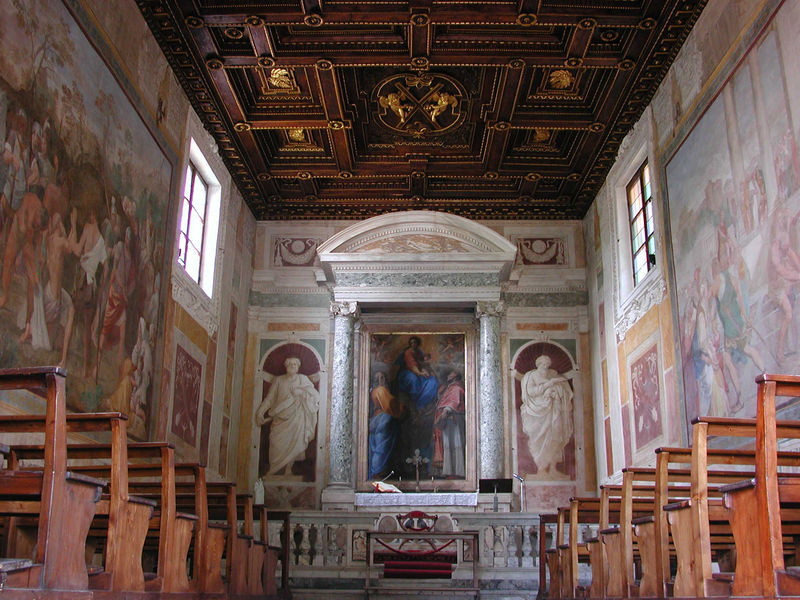
Titel: San Gregorio Magno
Künstler: Domenichino
Standort: Rom, S. Gregorio Magno (EU - I - Latium)
Schlagwörter: gemälde, braun, fenster, marmor, raum, säule, säulen, architektur, bild, kirche, gold, decke, innen, bilder, bogen, bank, figuren, gestühl, wandmalerei, stuck, geländer, foto, fotografie, photographie, antike, kreuz, holzdecke, altar, bänke, intarsien, kirchenbänke, jesus, kirchenraum, fresken, kapelle, ballustrade, kassettendecke, heilige, fresko, maria, madonna, glauben, christen, absperrung, altarbild, kassette, kasettendecke, froschperspektive, kappelle, gefache, arschloch, mariaä himmelfahrt, froschü